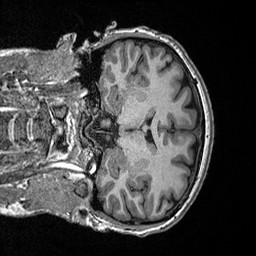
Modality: T1w
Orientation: coronal
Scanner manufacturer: ge
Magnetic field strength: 3 T
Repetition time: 2.349 s
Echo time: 0.002968 s